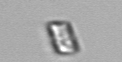
Label: Bacillariophyceae_morphotype1